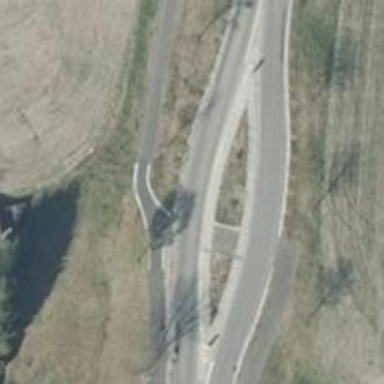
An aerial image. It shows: Chicane for traffic calming.